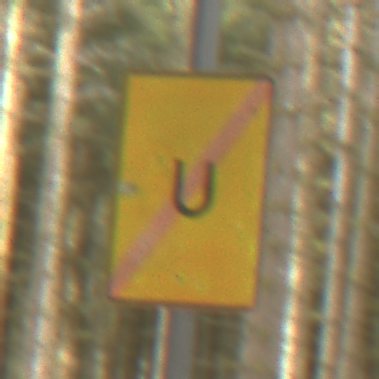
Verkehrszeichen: EndeUmleitung
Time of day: MorningAfternoon
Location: Outdoor (Nature)
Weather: Overcast
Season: Winter
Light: Natural